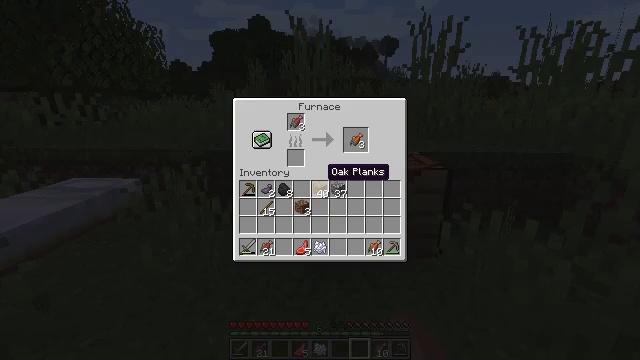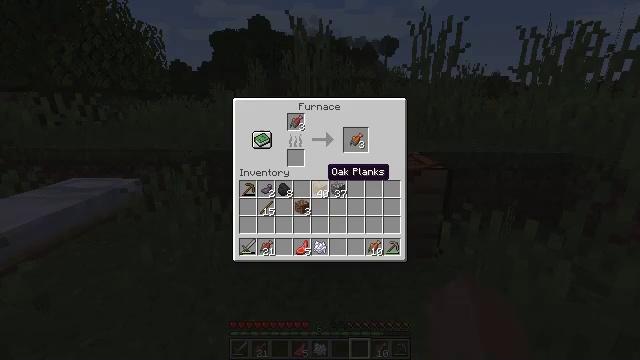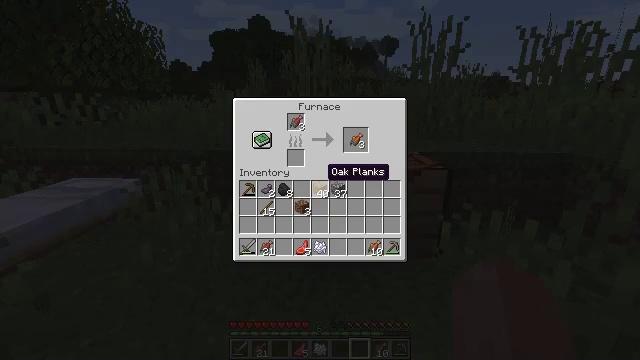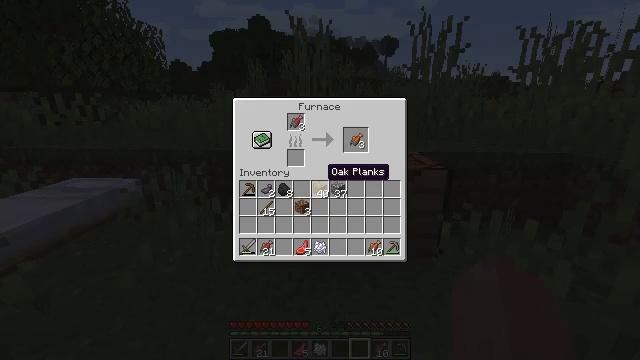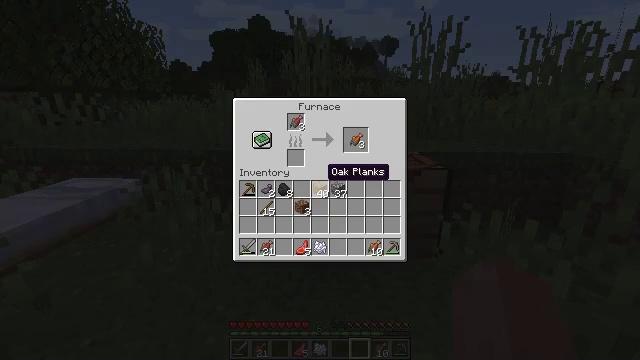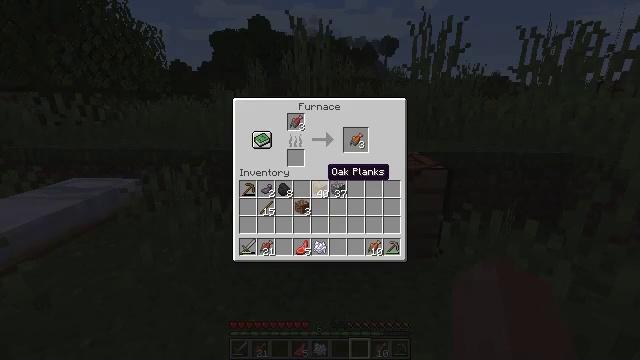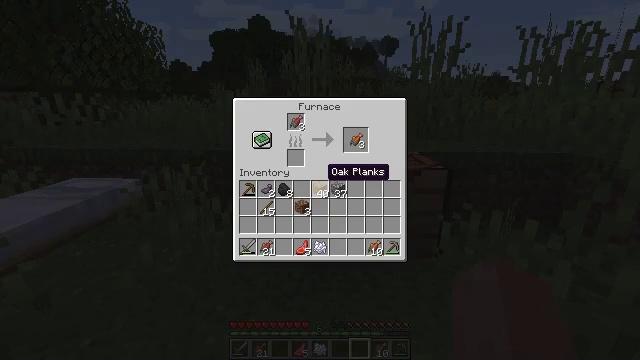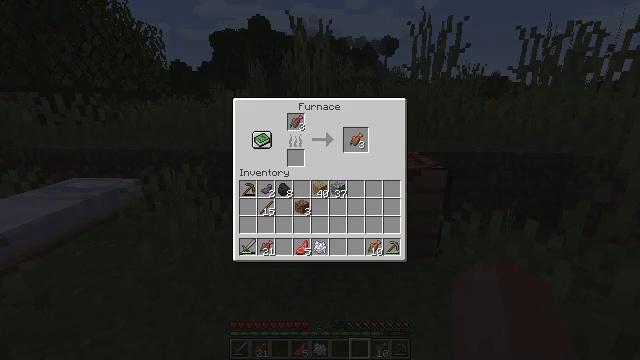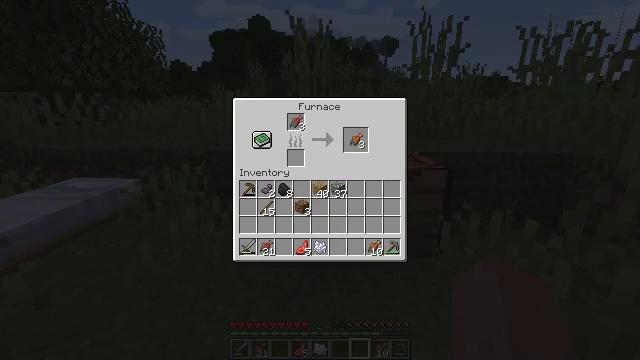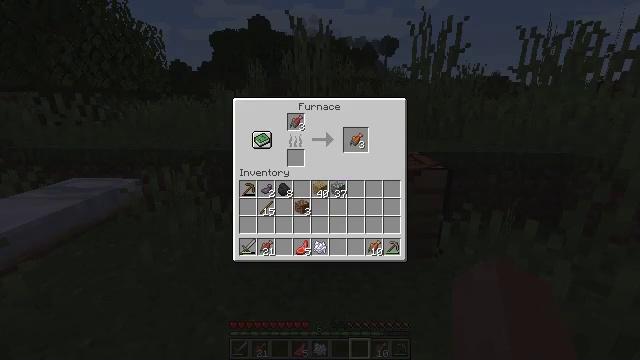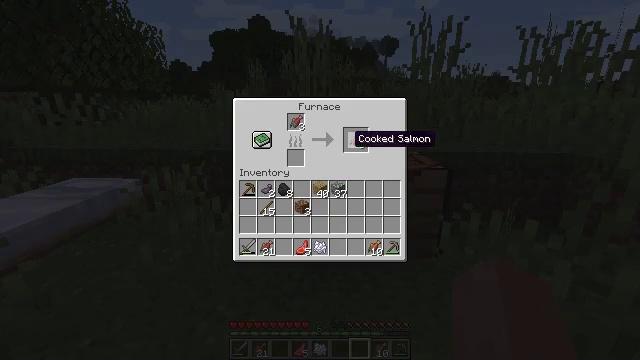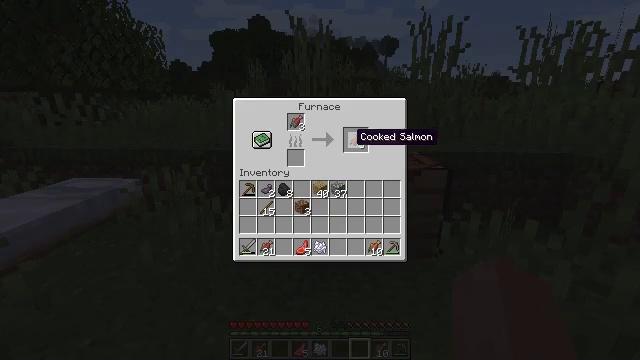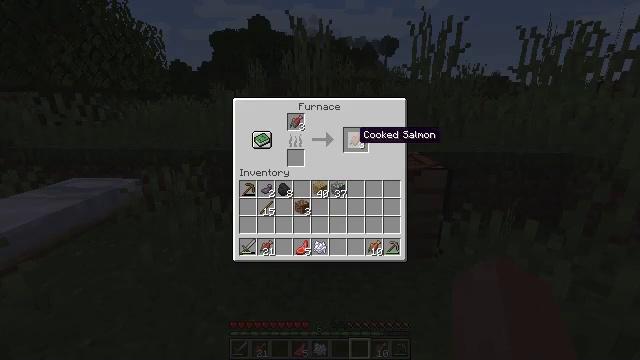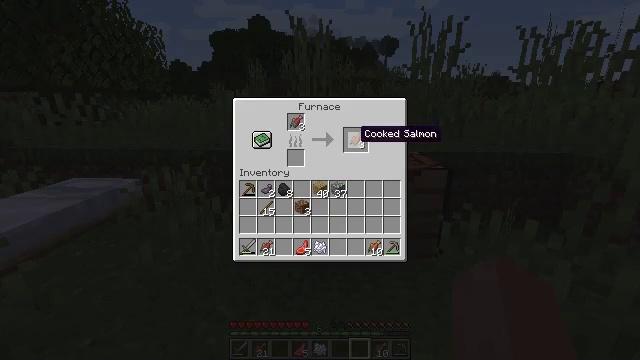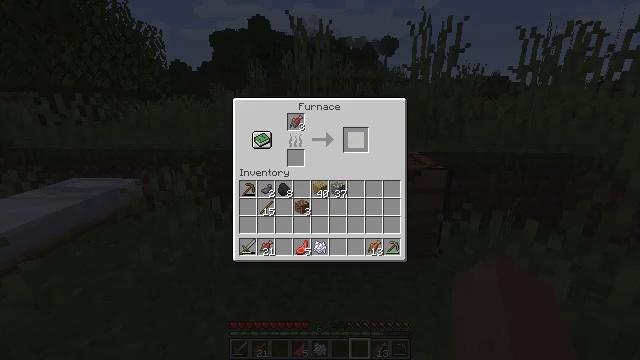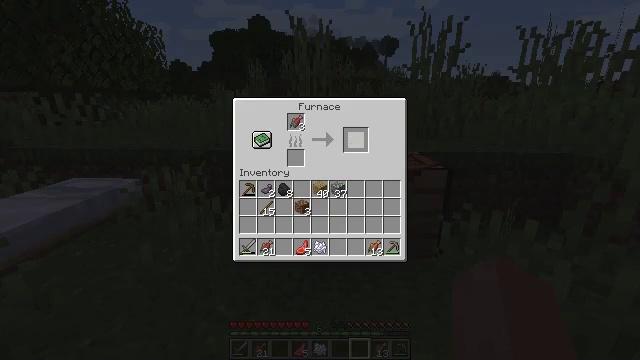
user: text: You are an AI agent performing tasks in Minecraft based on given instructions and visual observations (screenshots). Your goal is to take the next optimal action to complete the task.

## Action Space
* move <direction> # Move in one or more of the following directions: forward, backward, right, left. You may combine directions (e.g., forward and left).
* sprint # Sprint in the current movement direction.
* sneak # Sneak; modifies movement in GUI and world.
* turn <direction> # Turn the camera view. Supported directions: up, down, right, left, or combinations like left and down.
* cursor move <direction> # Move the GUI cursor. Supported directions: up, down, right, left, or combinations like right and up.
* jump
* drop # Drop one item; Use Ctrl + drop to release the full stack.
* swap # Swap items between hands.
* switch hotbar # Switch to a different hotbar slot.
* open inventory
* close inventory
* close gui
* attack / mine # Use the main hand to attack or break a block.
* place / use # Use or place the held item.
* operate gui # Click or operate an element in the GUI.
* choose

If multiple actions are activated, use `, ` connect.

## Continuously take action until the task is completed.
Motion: motion action
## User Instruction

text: Use the furnace to make cooked salmon.
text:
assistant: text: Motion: no_op
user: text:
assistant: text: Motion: no_op
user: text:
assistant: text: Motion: no_op
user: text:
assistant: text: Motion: no_op
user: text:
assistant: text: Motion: no_op
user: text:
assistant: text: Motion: no_op
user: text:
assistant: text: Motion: cursor move right
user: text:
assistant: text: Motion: cursor move right and up
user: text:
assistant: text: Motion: sneak, cursor move up
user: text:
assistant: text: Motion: sneak
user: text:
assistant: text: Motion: sneak
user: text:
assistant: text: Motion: sneak
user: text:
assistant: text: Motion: sneak
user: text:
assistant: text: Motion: sneak, operate gui
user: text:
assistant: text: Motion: sneak, operate gui
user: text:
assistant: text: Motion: sneak, operate gui
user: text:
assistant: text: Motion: sneak
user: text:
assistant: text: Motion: sneak
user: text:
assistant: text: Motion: sneak